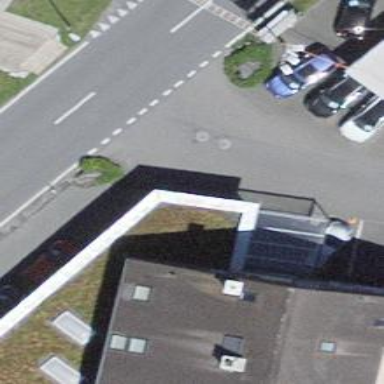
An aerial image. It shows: Car repair shop.